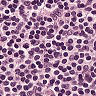
Metastatic tissue present: no